Question: Suppose we have a 2D array of gray-scale pixels. As we iterate through a large number of images, we find that each pixel has some level of correlation with all the others - across all images, certain subsets of pixels tend to be "on" at the same time as each other. How would I algorithmically rearrange the pixels' locations so that pixels which correlate with each other are also located near each other in the image?
Below is a visual (though maybe not technically accurate) depiction of what I want to do. Imagine that similarly-colored pixels are correlated across all images. We want to rearrange the pixels' locations so that these correlated pixels are co-located on the grid:

I have tried a genetic algorithm; the fitness function considered both euclidean distance between two pixels and their correlation. However it's too slow for my application, and I feel like their should be a more elegant approach.
Any thoughts would be appreciated.
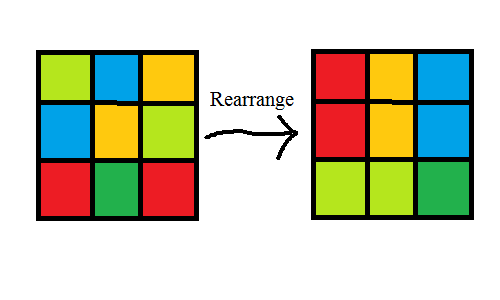
Answer: Here is my formulation of your problem: You have a 2-dimensional array of vectors with correlations between these vectors. You want to rearrange the array so that vectors which are highly-correlated with each other are close together. The problem, presumably, is that any objective function which involves iterating over the entire array is too expensive to use with something like a genetic algorithm.
Here is one idea: Decide on a notion of the neighborhood of a cell (position in the array). I would go discrete rather than Euclidean since there is less computational overhead. Maybe the neighborhood of a cell is just itself and its immediate neighbors -- but you could go farther. The important thing is to keep the neighborhood small compared to the overall array. For each neighborhood -- calculate something like the average correlation between vectors in that neighborhood. Think of this as a local objective function. The overall objective function could be obtained by summing or averaging the values of these smaller objective functions.
Use some sort of hill-climbing approach (or maybe simulated annealing or tabu search) which involves making local changes on a single array rather than maintaining an entire population of arrays. Use local changes which consist of swapping two entries (and also experiment with such things as permuting triples of elements). A key insight is that such a local change only involves changing a handful of these local objective functions. In particular -- you can reject a move as being non-improving without having to recompute the overall objective function at all. Furthermore -- once you accept a move as improving, you can update the overall objective function without having to recompute very much.
I am vaguely uncomfortable with the idea of using correlation as the measure of similarity since correlation is signed. If you can't get good results with your present approach, perhaps rather than maximizing correlation you can try to minimize the squared distance between neighboring vectors.